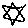
Label: star